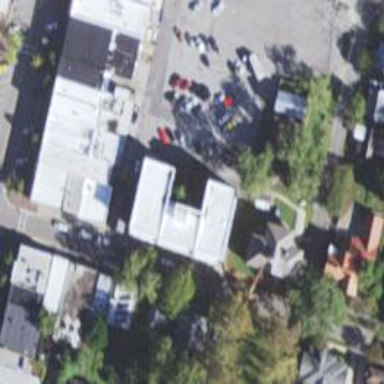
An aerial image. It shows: Public building.